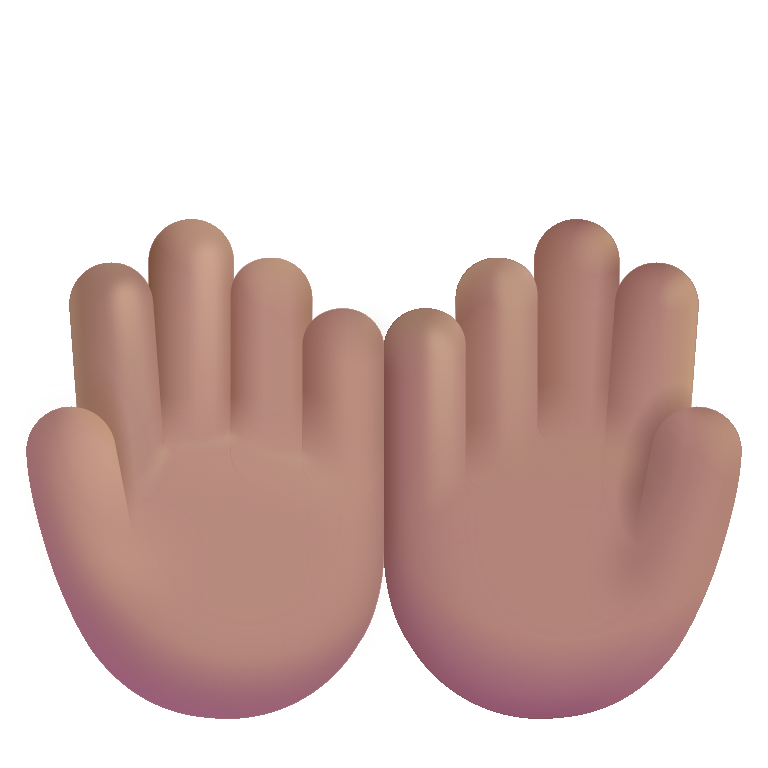
palms up together color